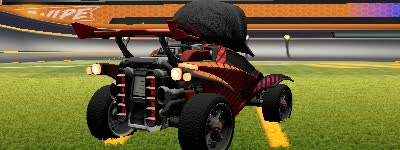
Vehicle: octane